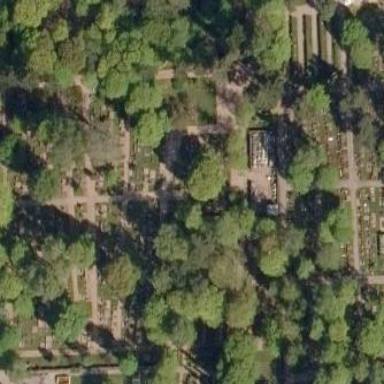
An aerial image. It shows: Sector in the cemetery.